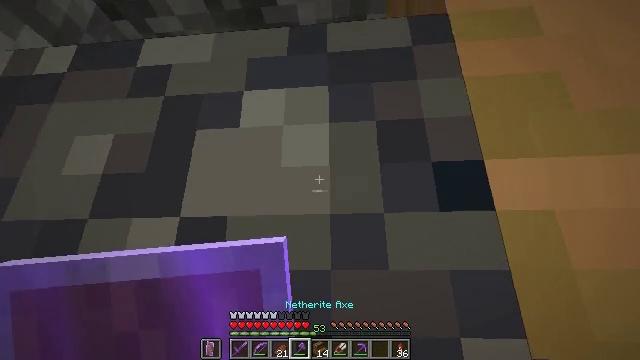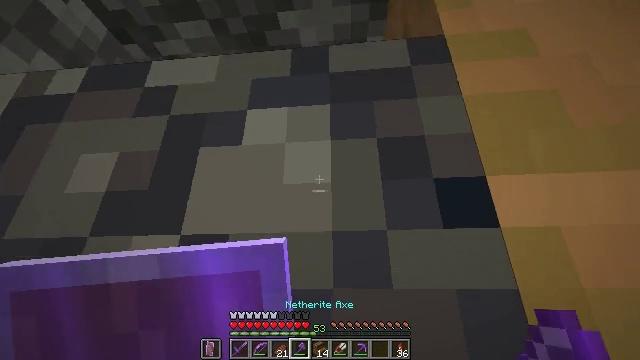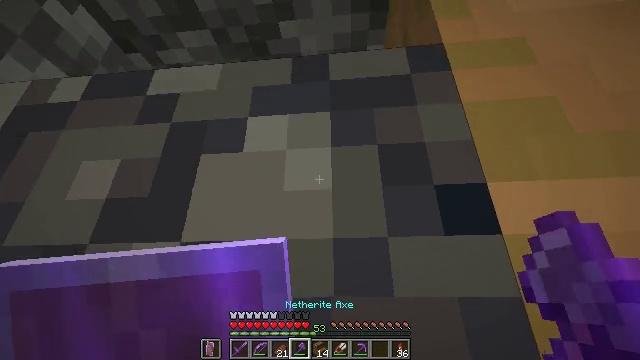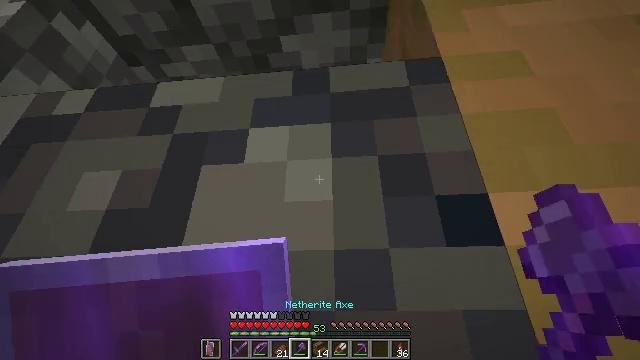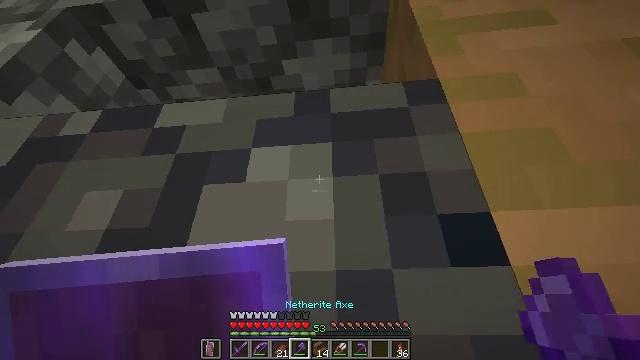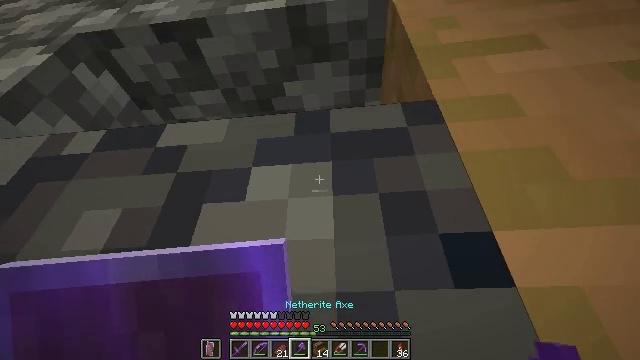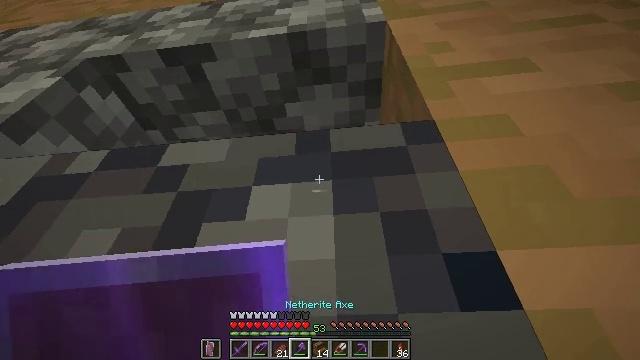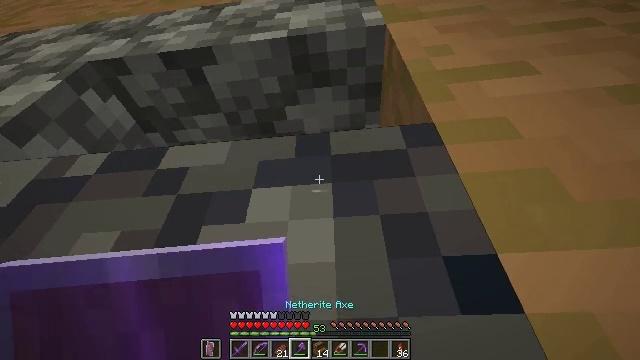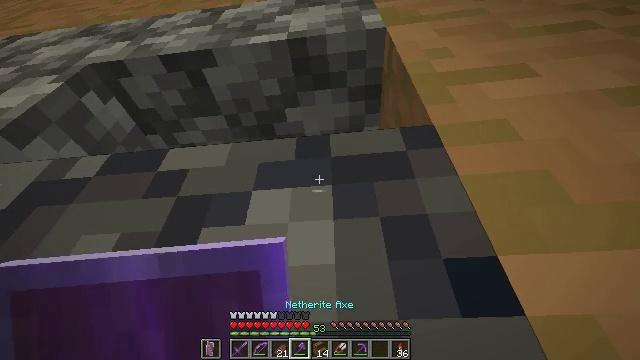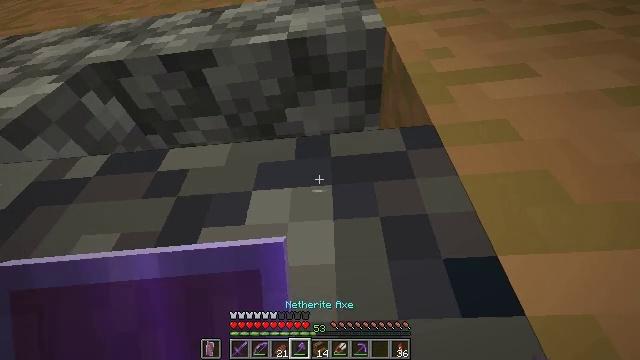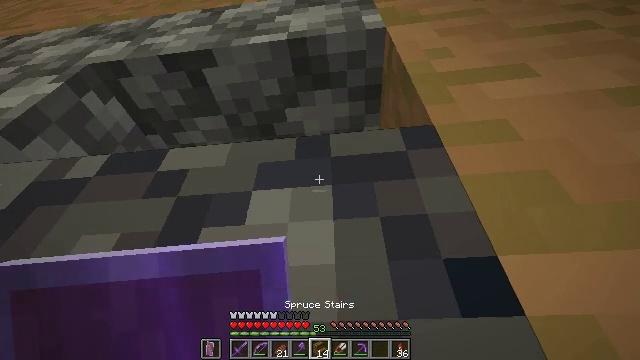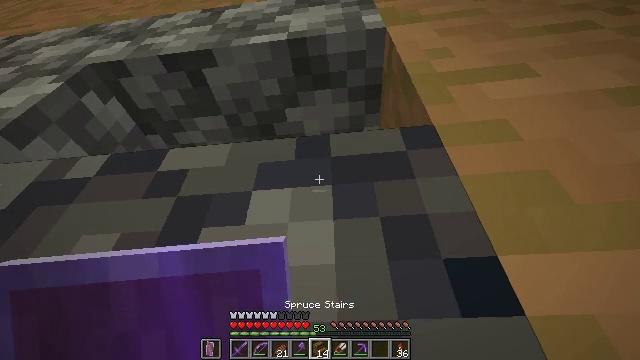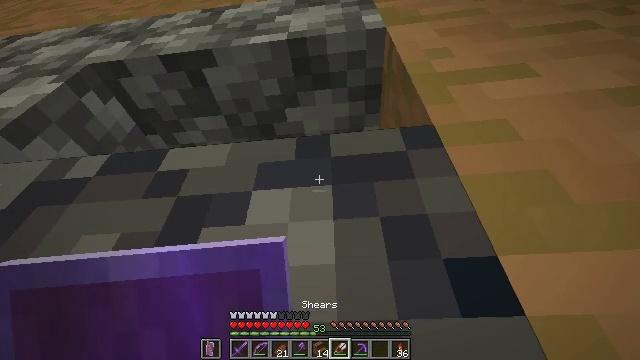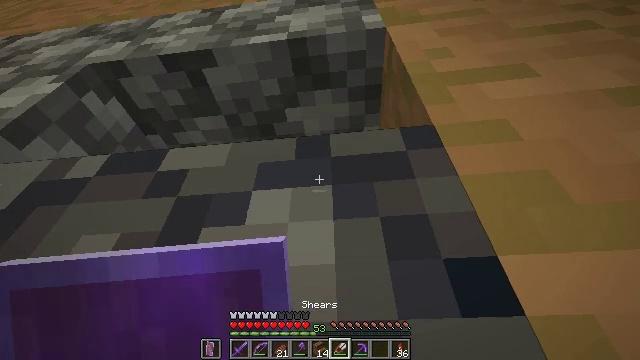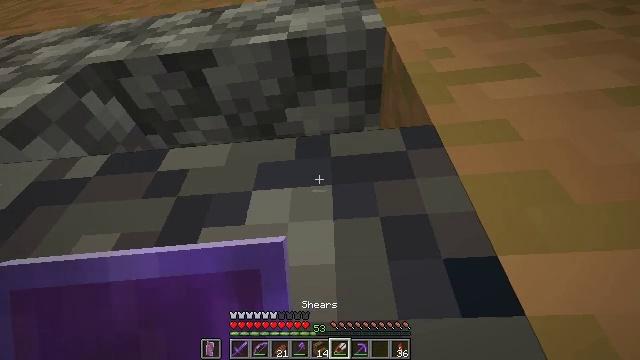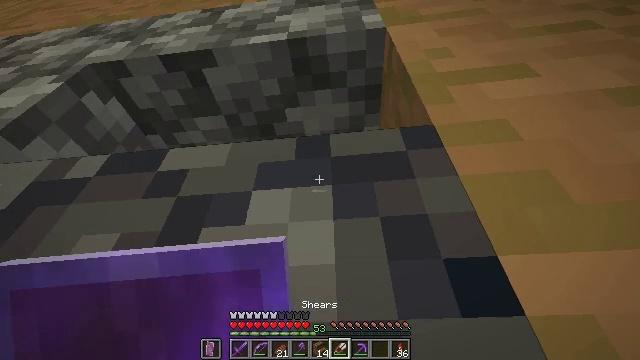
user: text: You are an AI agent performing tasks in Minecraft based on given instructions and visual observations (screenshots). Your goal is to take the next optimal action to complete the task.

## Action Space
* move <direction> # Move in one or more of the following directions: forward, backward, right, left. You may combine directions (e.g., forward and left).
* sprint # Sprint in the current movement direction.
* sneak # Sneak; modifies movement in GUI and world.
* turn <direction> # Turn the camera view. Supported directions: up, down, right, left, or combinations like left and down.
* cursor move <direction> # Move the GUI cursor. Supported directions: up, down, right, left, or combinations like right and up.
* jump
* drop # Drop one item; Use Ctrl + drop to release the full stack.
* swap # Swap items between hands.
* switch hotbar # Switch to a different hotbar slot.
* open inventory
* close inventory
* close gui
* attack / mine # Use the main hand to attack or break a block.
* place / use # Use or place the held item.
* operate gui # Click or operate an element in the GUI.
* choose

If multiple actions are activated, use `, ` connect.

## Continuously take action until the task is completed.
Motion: motion action
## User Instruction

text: Attack the cobblestone stairs to retrieve it.
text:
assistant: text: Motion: turn up
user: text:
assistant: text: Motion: turn up
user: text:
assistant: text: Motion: turn up
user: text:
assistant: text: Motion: turn up
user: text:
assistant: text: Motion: turn up
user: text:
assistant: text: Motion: turn up
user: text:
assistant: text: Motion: no_op
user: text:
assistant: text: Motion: no_op
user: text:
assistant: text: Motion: no_op
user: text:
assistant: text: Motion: no_op
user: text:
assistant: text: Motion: no_op
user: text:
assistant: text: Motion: no_op
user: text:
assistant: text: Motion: no_op
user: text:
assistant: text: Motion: no_op
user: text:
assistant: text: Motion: no_op
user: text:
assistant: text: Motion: no_op
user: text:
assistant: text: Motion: no_op
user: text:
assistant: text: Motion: no_op
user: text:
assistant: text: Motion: no_op
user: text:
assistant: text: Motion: no_op
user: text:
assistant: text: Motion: no_op
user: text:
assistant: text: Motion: no_op
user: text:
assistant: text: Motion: no_op
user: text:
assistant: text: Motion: no_op
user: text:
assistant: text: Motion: no_op
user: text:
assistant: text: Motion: turn up
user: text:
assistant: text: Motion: turn up
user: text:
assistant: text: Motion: no_op
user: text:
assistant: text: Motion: no_op
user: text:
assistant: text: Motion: no_op